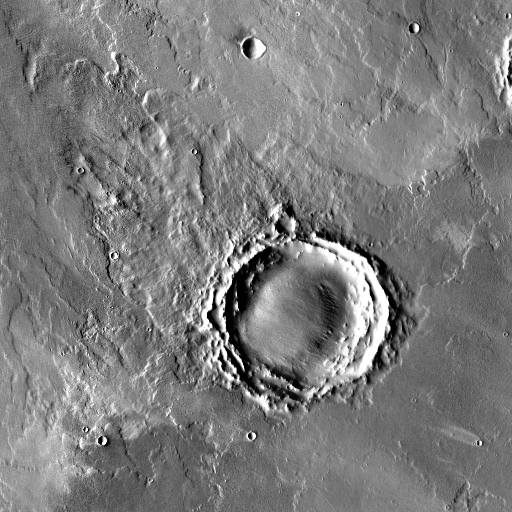
Crater classes present: Background, Other